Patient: sex F, age 56
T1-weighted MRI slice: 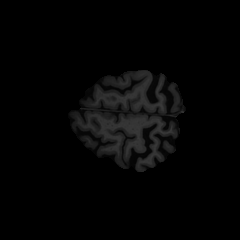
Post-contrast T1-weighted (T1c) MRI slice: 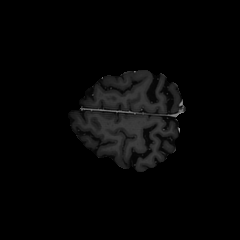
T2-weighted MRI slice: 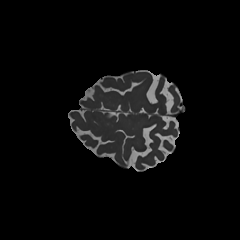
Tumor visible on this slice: no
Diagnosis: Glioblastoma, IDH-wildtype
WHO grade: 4